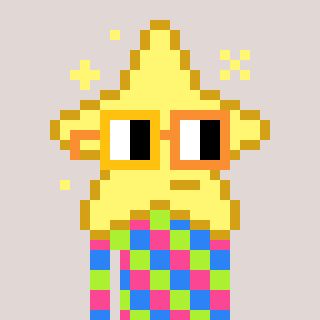
a pixel art character with square yellow and orange glasses, a star-shaped head and a slimegreen-colored body on a warm background